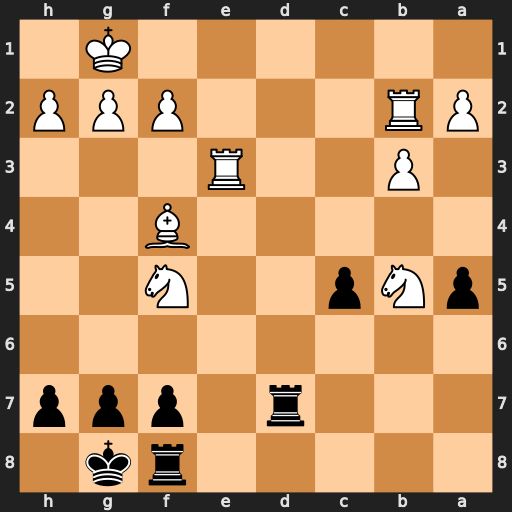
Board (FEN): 5rk1/3r1ppp/8/pNp2N2/5B2/1P2R3/PR3PPP/6K1
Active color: b
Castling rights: -
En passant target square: -
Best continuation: Rd1+ Re1 Rxe1#